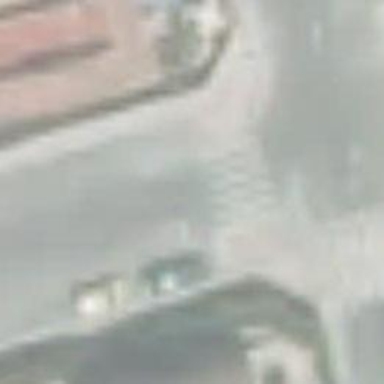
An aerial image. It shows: Uncontrolled crossing on the road.